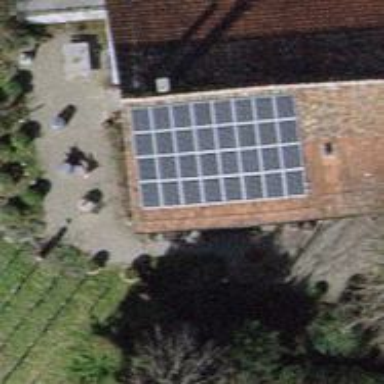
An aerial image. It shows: Solar power generator utilizing photovoltaic technology with solar photovoltaic panels.